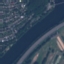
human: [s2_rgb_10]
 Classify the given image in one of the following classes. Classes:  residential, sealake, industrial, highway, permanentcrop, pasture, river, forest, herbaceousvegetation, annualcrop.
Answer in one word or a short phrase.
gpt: River